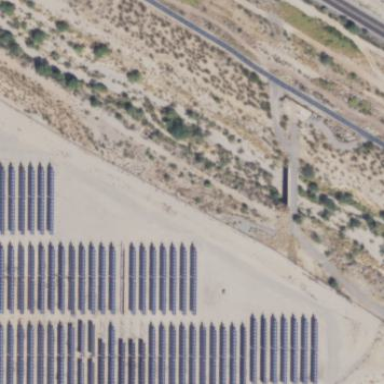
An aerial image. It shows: Solar power plant enclosed by fence. The plant generates electricity using photovoltaic technology.